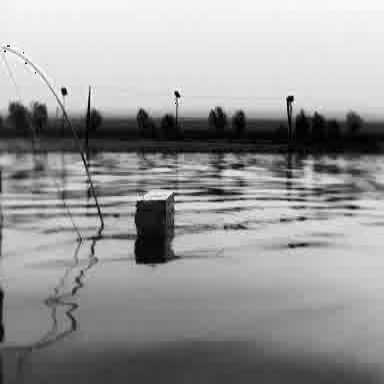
There is a fishing_boat in the infrared image.